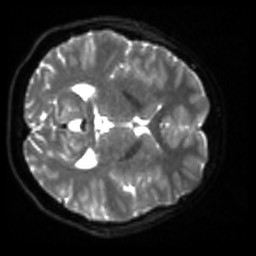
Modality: sbref
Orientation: axial
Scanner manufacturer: siemens
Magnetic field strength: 3 T
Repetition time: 4 s
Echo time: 0.0594 s